Question: I have an html table inside a Div and here is the screenshot

the table is in a '<div></div>' right now with 'overflow x' and 'y' ':auto'
but in this way it scrolls the whole table
what i want to do is to fix the 'Sheet1' column and allow other columns to scroll how can i do this ?
Here is a demo jsFiddle <URL> in this fiddle i want to make 'Fields' column fixed and 'Records' columns to be scrolled horizontally..
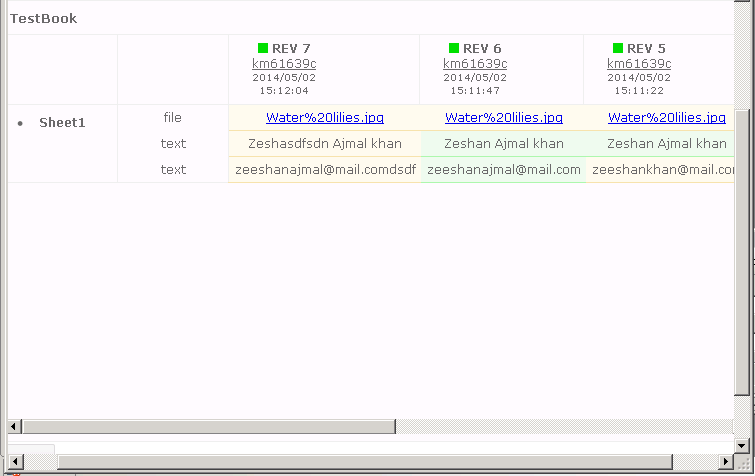
Answer: by giving 'position:absolute' to first column you can achieve the effect.
HERE is a <URL>.
'''
.table-data
{
background:#f6f6f6;
overflow-x:scroll;
overflow-y:visible;
margin-left:5em;
width: 60%;
}
table{border-collapse:separate; table-layout:fixed;}
table th td{padding:5px; width:100px;}
table td{border:1px solid gray;}
table td:not(:first-child)
{background:#f6f6f6;overflow-x:scroll; }
table td:not(:first-child):hover
{background:red;overflow-x:scroll;}
table td:first-child, table th:first-child{
position:absolute;
width:5em;
left:0;
top:auto;
background:cyan;
}
'''